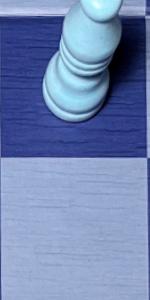
Label: Empty